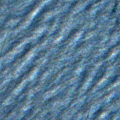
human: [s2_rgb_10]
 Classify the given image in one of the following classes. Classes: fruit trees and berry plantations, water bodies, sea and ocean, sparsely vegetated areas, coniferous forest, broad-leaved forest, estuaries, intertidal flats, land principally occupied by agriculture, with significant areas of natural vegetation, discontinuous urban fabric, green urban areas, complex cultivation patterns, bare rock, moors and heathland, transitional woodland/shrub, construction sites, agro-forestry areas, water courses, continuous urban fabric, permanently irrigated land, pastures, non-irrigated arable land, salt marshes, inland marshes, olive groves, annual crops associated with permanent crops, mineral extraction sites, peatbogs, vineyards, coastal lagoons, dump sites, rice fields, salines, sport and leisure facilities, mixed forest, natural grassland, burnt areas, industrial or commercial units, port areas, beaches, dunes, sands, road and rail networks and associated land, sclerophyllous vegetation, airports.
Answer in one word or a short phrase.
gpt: sea and ocean